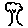
Label: tree